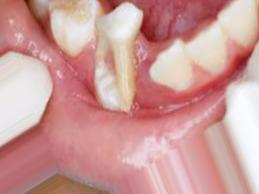
Condition: Caries